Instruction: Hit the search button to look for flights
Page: home
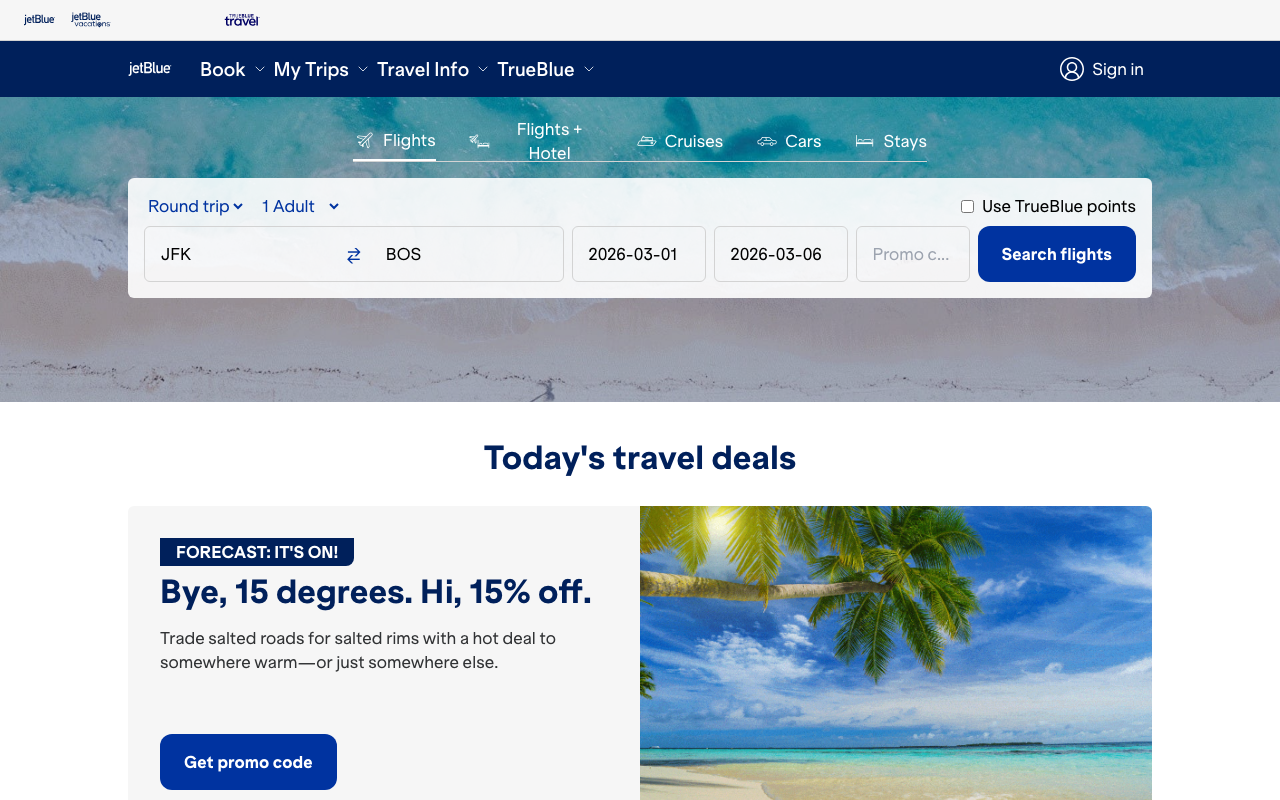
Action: click